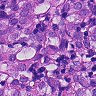
Metastatic tissue present: yes